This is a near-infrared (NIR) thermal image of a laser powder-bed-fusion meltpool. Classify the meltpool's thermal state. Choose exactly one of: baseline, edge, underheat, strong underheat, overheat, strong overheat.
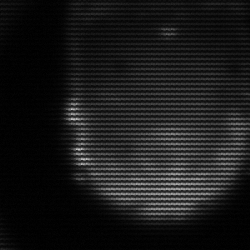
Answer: edge